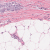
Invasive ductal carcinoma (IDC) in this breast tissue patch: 1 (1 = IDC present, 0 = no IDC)